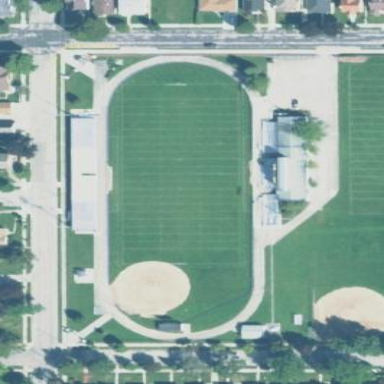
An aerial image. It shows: Park with football field.